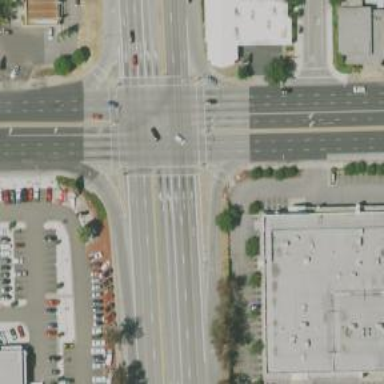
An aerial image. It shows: Marked crossing with pedestrian island.